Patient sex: F
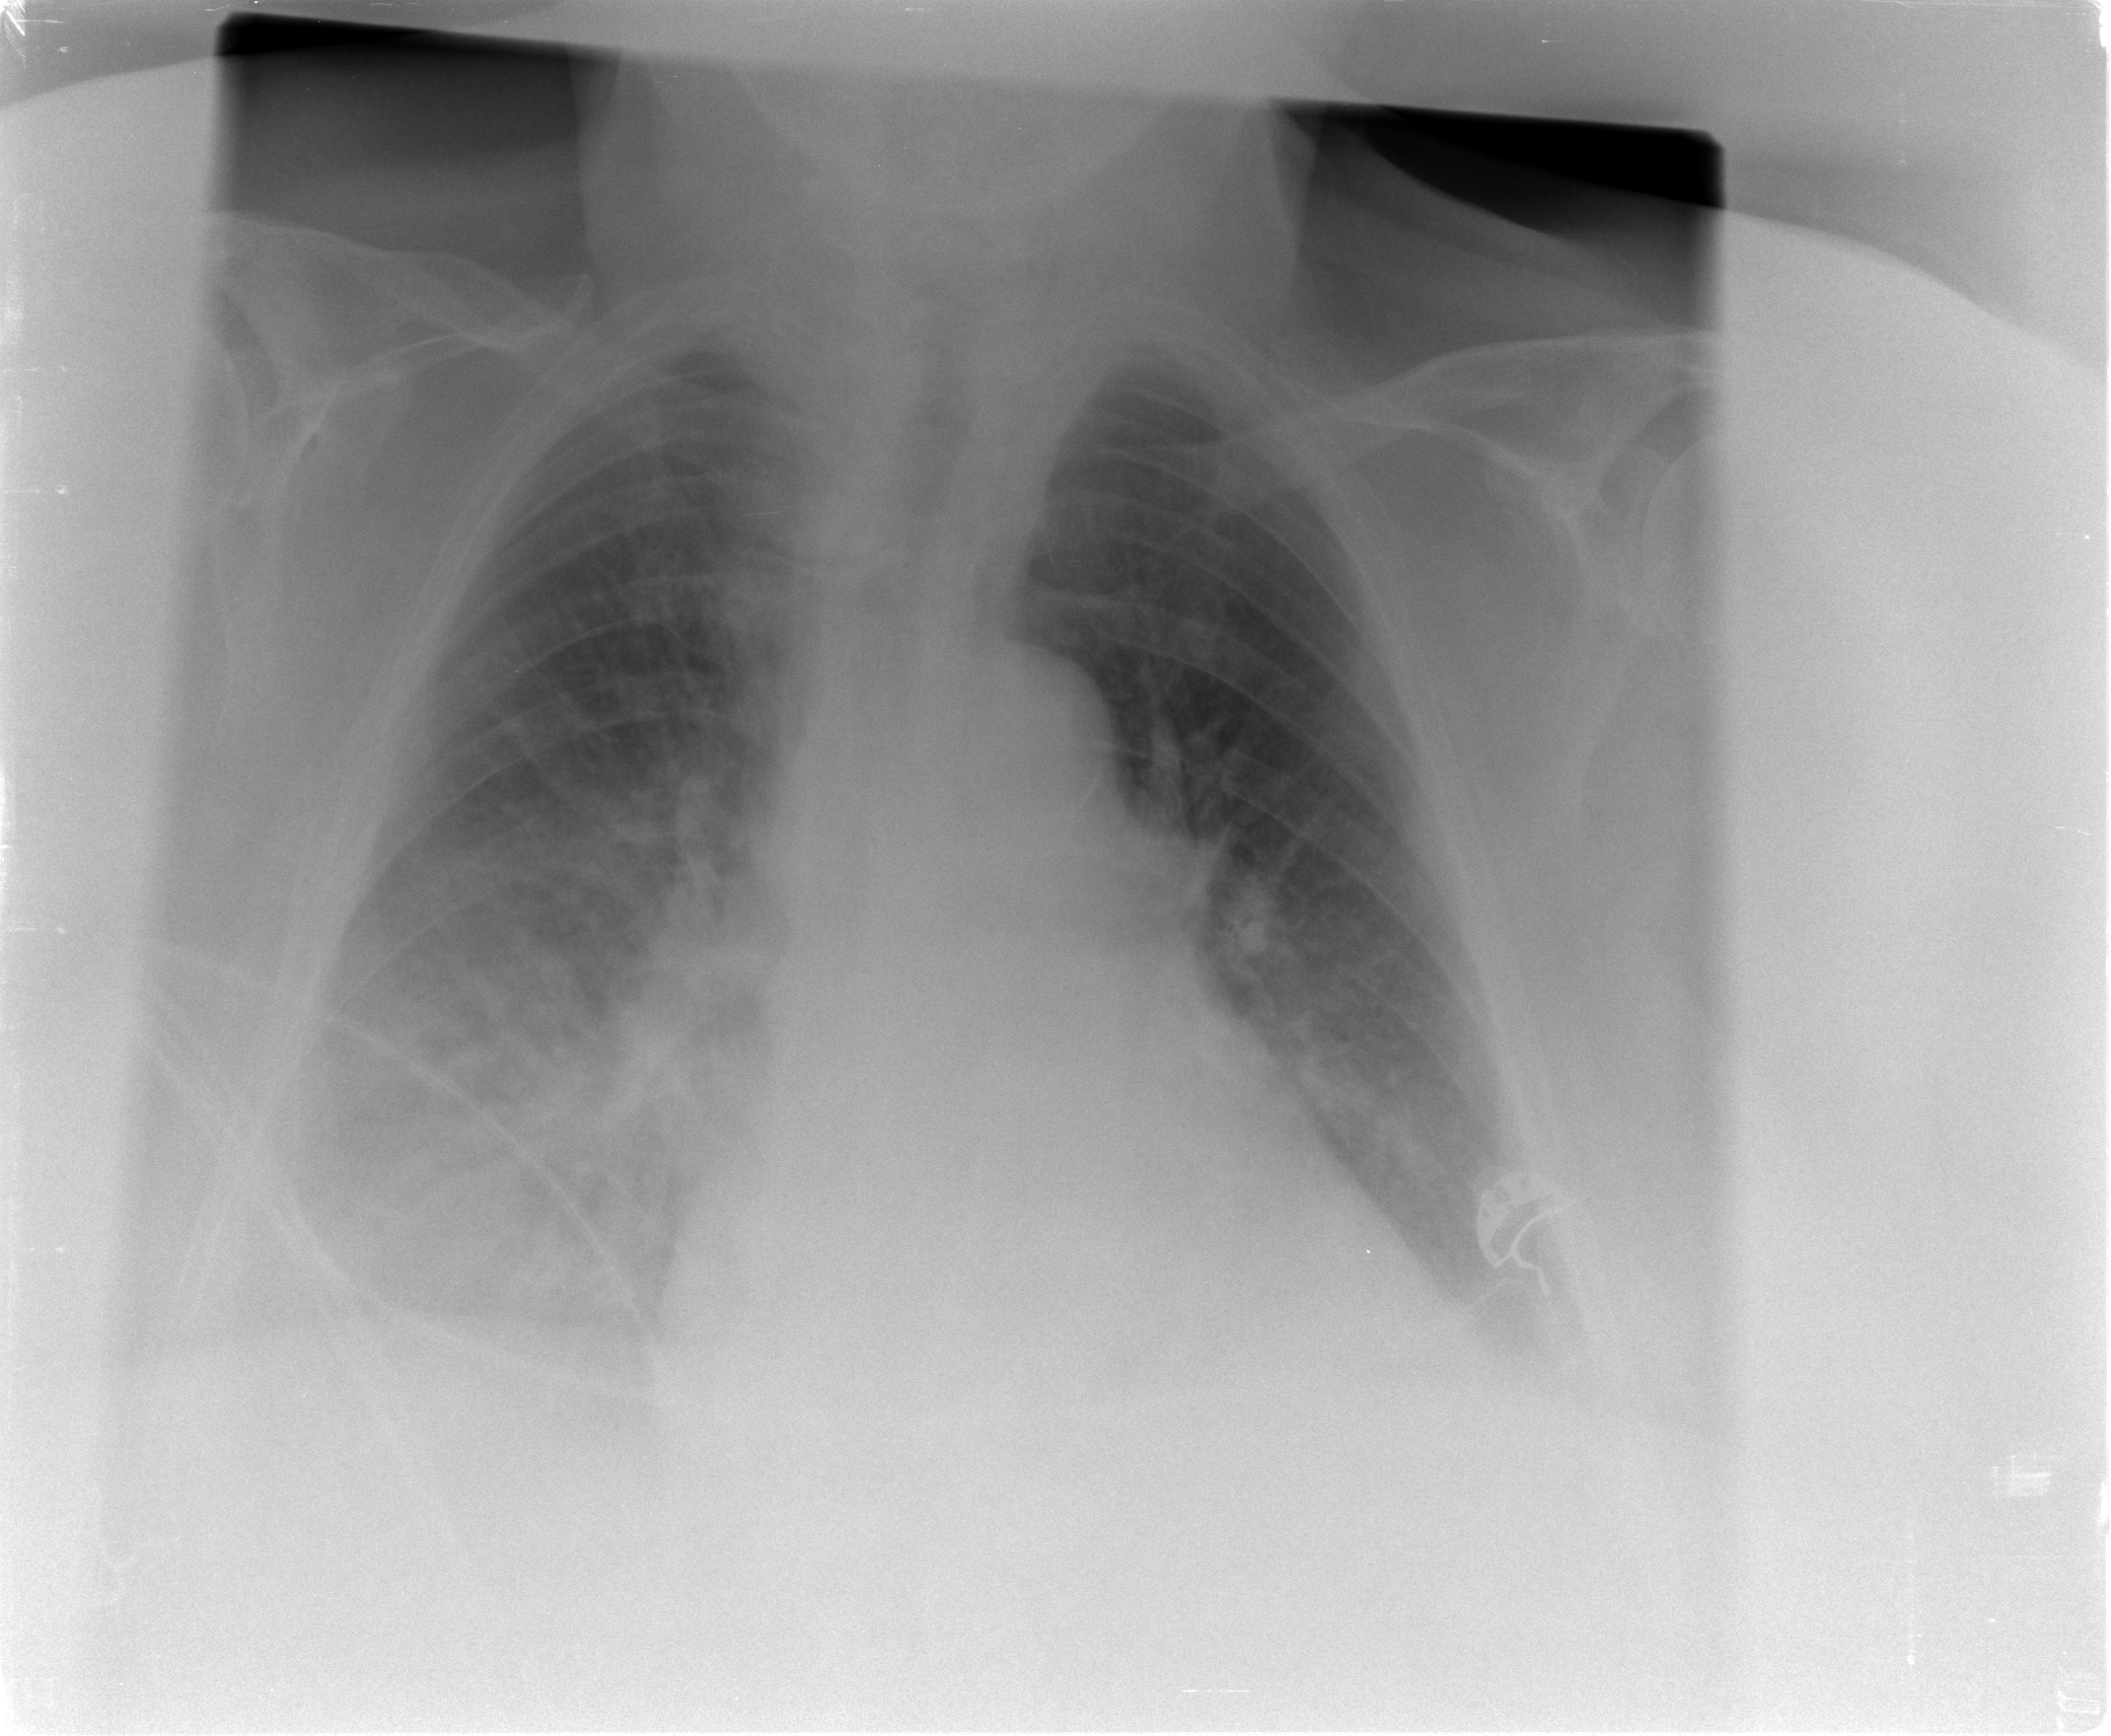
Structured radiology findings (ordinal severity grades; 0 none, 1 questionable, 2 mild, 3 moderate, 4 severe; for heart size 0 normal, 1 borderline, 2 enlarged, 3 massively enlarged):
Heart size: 2
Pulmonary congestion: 2
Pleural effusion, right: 2
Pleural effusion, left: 1
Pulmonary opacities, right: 0
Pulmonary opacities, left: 0
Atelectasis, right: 2
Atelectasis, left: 2